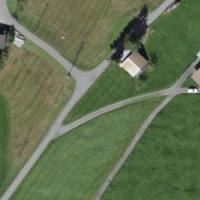
EUNIS habitat code: 24
Species observed at this site:
Milvus milvus